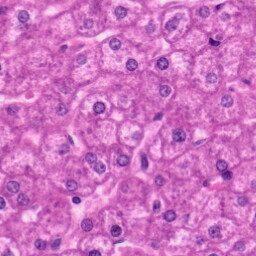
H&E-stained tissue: Liver